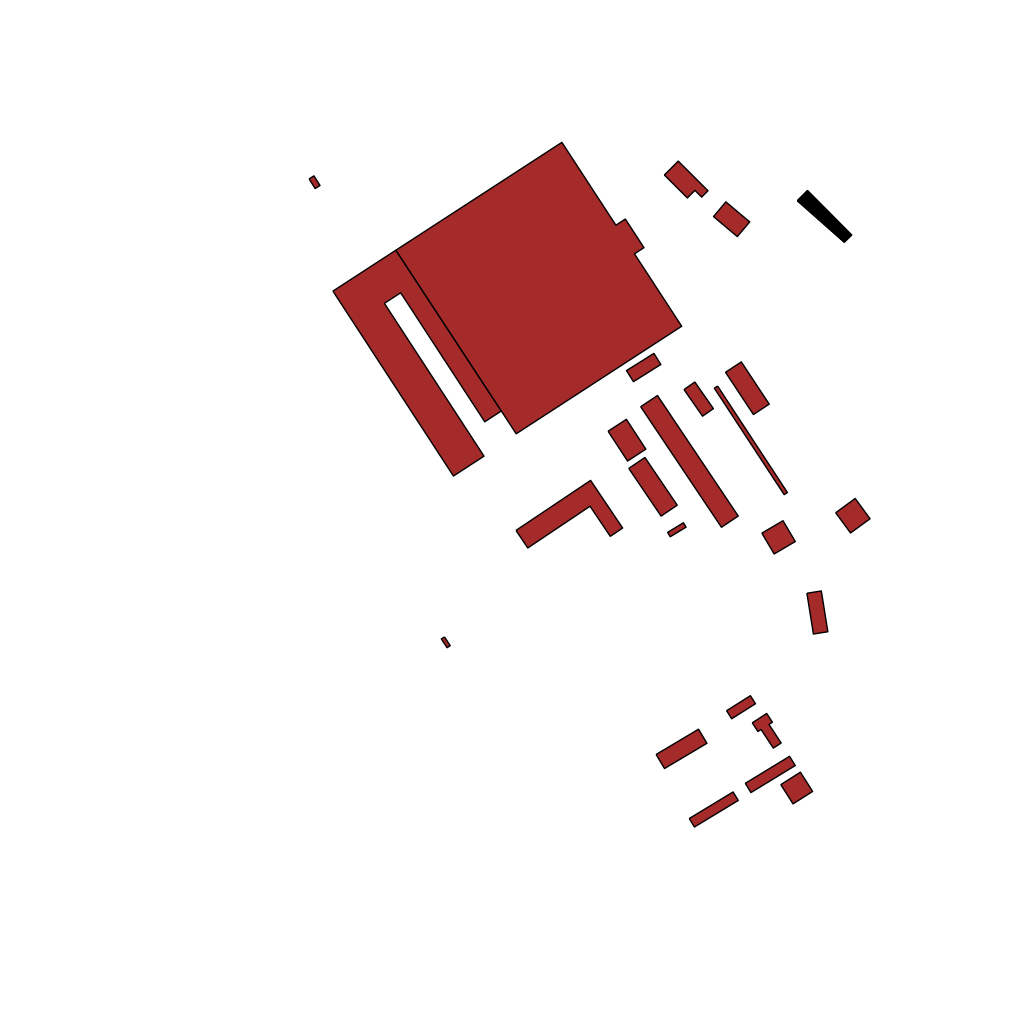
Tags: overhead vector_map, industrial, recreation, transport, individual_rise, low_rise, density_1, Building, Facility, 1.0 km²